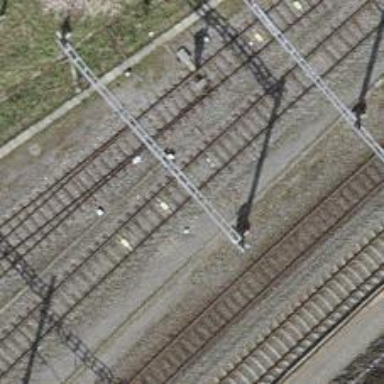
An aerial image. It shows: Railway signal.